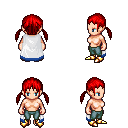
a pixel art fantasy rpg character, female body template, human, light skin, white trimmed cape, teal pants, red twin-tailed hairstyle, gold boots, four views (front, back, left, right), 2x2 character sprite sheet, small pixel art, hard edges, no anti-aliasing